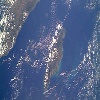
Label: water